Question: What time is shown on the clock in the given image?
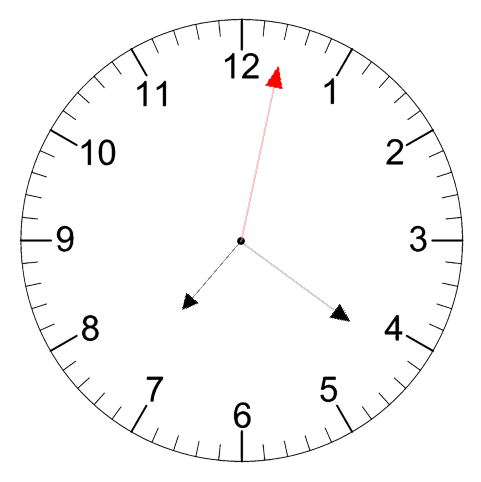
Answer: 07:21:02